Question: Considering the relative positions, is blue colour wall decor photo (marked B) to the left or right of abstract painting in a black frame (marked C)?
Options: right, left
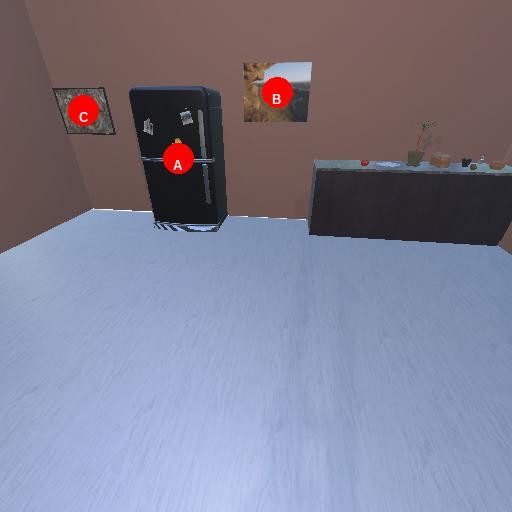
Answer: right